Question: i have problem with my project, i have 2 form, 1 form with 'MDI container = true' and 1 form is child form.
i have code in parent form like below
'''
Public Class frmInduk
Dim afrmDaftarBarang As frmDaftarBarang = frmDaftarBarang.instance
Private Sub DataBarangToolStripMenuItem_Click(ByVal sender As System.Object, ByVal e As System.EventArgs) Handles DataBarangToolStripMenuItem.Click
With afrmDaftarBarang
.MdiParent = Me
'Dim afrmDaftarBarang As frmDaftarBarang = frmDaftarBarang.instance
.Show()
.Focus()
End With
End Sub
End Class
'''
and than, in my child form i have code like below
'''
Public Class frmDaftarBarang
Private Shared anInstance As frmDaftarBarang
Public Shared ReadOnly Property instance() As frmDaftarBarang
Get
If anInstance Is Nothing Then
anInstance = New frmDaftarBarang
End If
Return anInstance
End Get
End Property
End Class
'''
when i run this project, it no problem . my project can run very well. but the truble come when i call 'frmDataBarang', and then i close, but when i call 'frmDataBarang' again
i get some error lice picture bellow

i hope anybody can help me :(
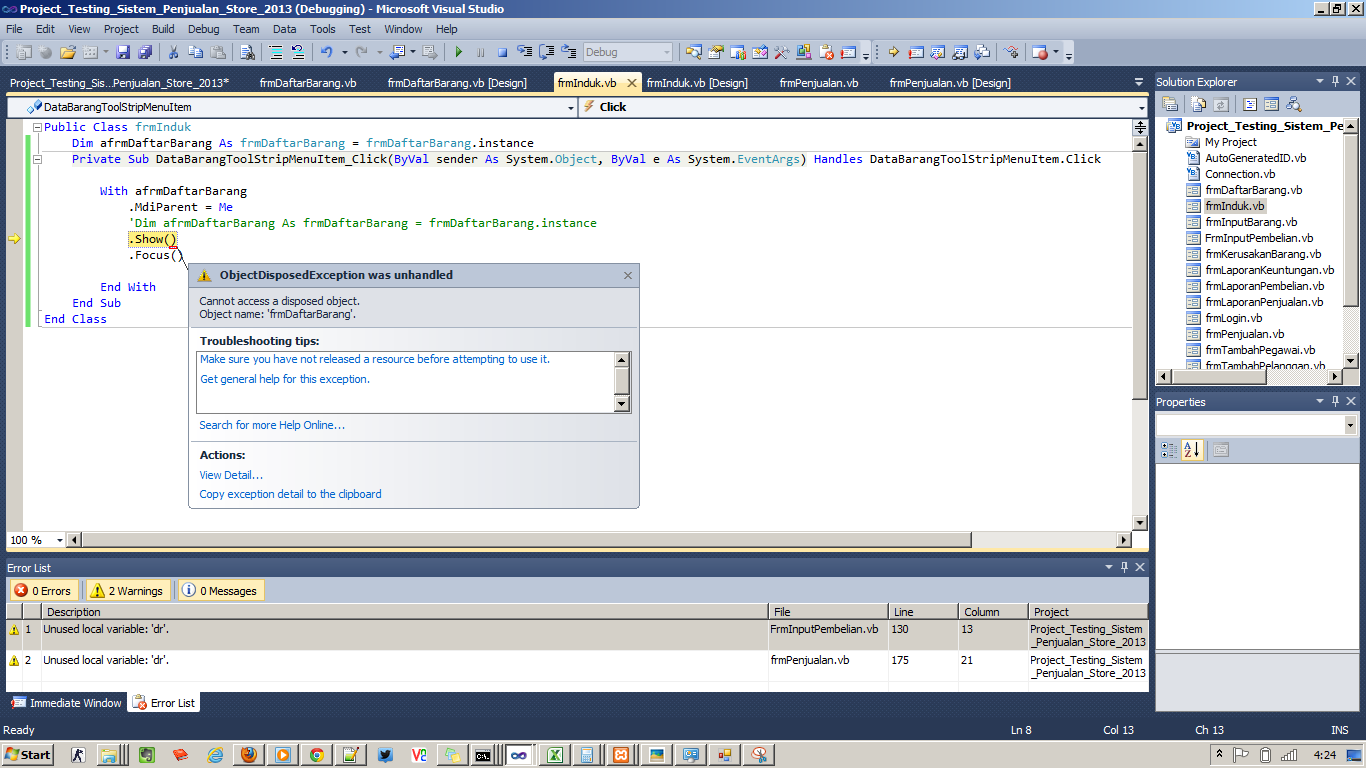
Answer: You are trying to use the Singleton pattern, but you did it imperfectly. An MDI child form can be created more than once, you will have to set the singleton instance back to Nothing when it gets destroyed. Do so with the FormClosing event:
'''
Protected Overrides Sub OnFormClosed(ByVal e As FormClosedEventArgs)
anInstance = Nothing
MyBase.OnFormClosed(e)
End Sub
'''
You will also need to do something reasonable when an existing instance is displayed again. It might not be in the right state. This code belongs in the MDI parent, but you can limp along with this:
'''
Get
If anInstance Is Nothing Then
anInstance = New frmDaftarBarang
Else
If anInstance.WindowState = FormWindowState.Minimized Then
anInstance.WindowState = FormWindowState.Normal
End If
End If
Return anInstance
'''
Do note that this gets ugly when you use the singleton to do things other than child activation. It is really rather a bad idea to use the pattern. It is fine on your MdiParent, there can only ever be one parent and when it gets closed then the program terminates anyway. But those same rules don't apply to a child. Move child instance management code to the parent class, that's where it belongs.